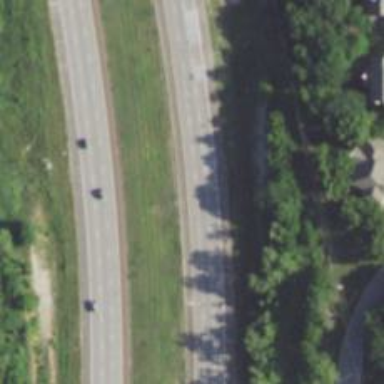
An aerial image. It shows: Asphalt motorway.